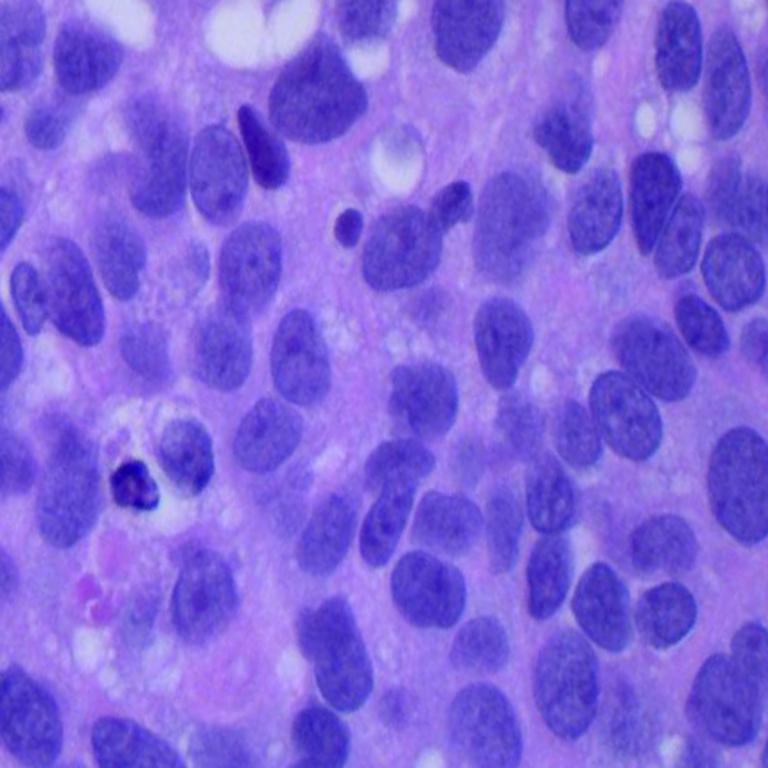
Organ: lung
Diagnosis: squamous carcinomas